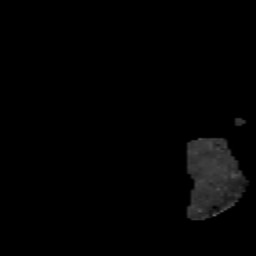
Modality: MD
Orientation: sagittal
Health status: healthy
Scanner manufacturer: siemens
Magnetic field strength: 3 T
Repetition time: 12 s
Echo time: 0.092 s